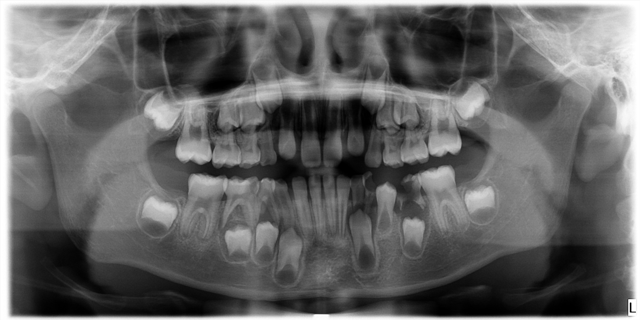
child